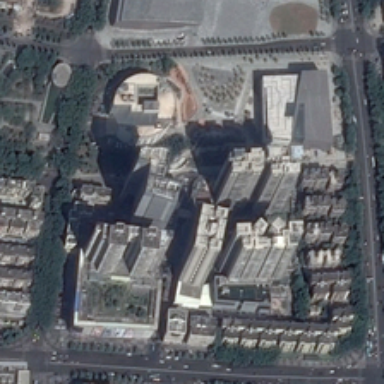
Many buildings and some green trees are in a commercial area .